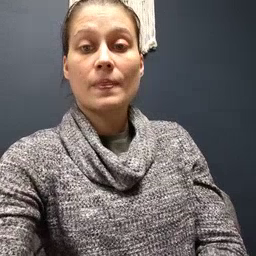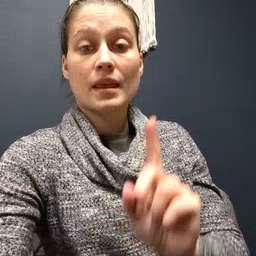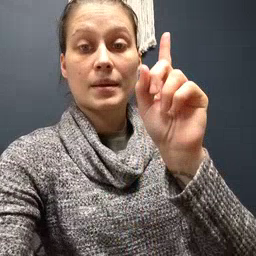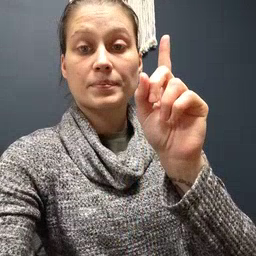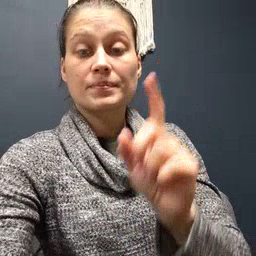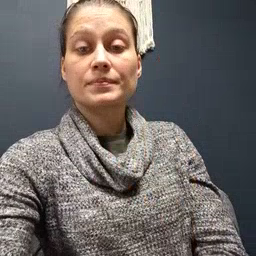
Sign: up